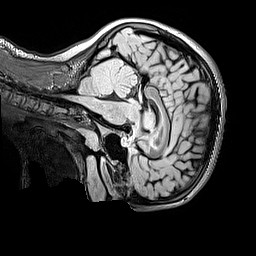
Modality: FLAIR
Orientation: sagittal
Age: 9
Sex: female
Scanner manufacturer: siemens
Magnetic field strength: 3 T
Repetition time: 5 s
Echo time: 0.388 s